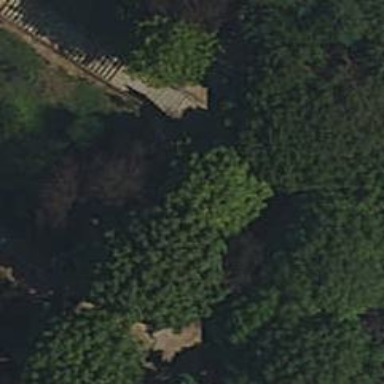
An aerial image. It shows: Set of concrete steps.